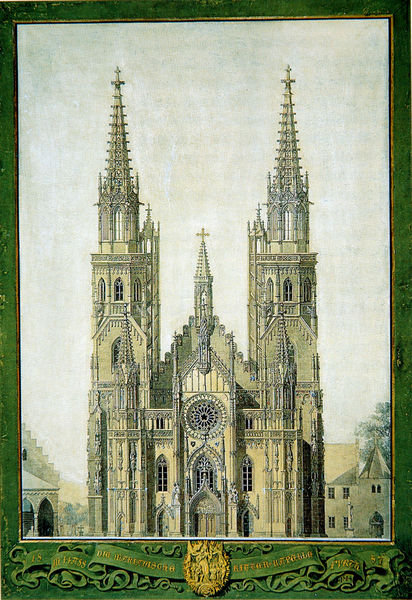
Titel: Restaurierungsprojekt Marienkapelle Haßfurth, Aufriss der Westseite
Künstler: Carl Alexander von Heideloff
Standort: Haßfurt
Institution: Stadtarchiv
Schlagwörter: baum, himmel, weiß, gelb, grün, ocker, stadt, bunt, fenster, glas, grau, tür, zeichnung, dach, gebäude, haus, rose, beige, architektur, band, rahmen, stein, häuser, brüstung, kirche, schlank, gold, spitzen, schleifen, gotik, kreis, rund, turm, ranken, farbig, schrift, papier, ansicht, fassade, türen, vedute, zwei, dächer, giebel, schriftzug, spitz, symmetrie, inschrift, stufen, hoch, eingang, glockenturm, kloster, kreuz, türme, dom, ideal, symmetrisch, druck, radierung, stich, text, beschriftung, entwurf, münster, kathedrale, ranke, senkrecht, poster, portal, wappen, stadttor, helme, kreuze, portale, gotisch, rosenfenster, rosette, spitzbogen, spitzbögen, zwerggalerie, vorderansicht, schriftrolle, pavillon, abtei, siegel, postkarte, emblem, gothik, sakralbau, masswerk, archivolte, schinkel, bauwerk, tympanon, getönt, zweiturmfassade, rotunde, westfassade, fensterrose, fialen, westwerk, nebengebäude, neogotik, neugotik, strebepfeiler, krabben, radfenster, kreuzblume, wimperg, wimperge, köln, spitzfenster, kreuzblumen, turmhelm, architektu, fialtürme, fünfschiffig, gefärbt, gotischer stil, rahnd, spruchband, turmhelme, zwillingstürme, überragend, masserk, hochgotik, straßburg, häuer, notre-dame, grüner rahmen, tütme